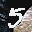
Label: 5